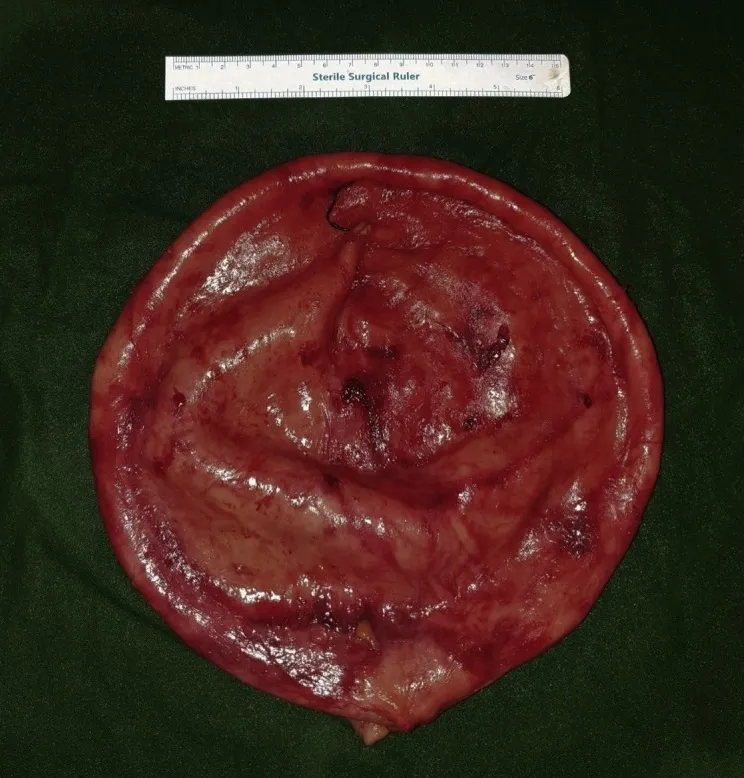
Decompressed thick-walled cyst excised in its entirety. Suture marks site of intra-operative decompression.
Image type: endoscopy (gi_endoscopy)